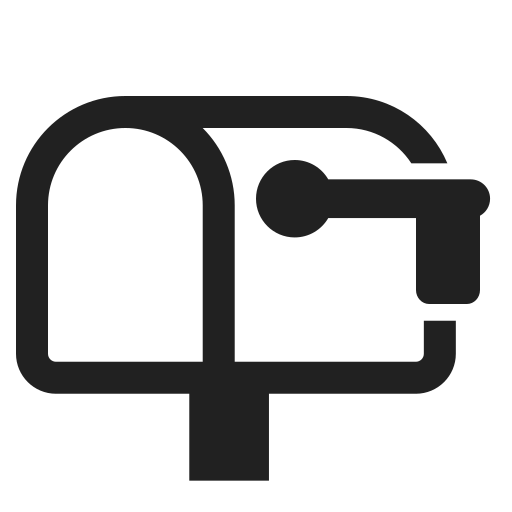
open mailbox with lowered flag high contrast